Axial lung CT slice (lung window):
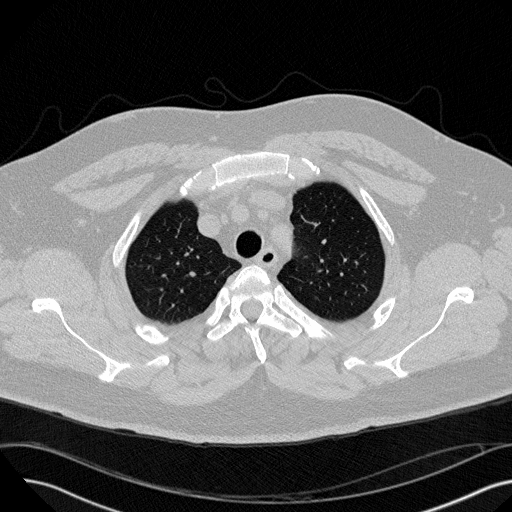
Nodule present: no